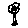
Label: tree